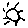
Label: sun